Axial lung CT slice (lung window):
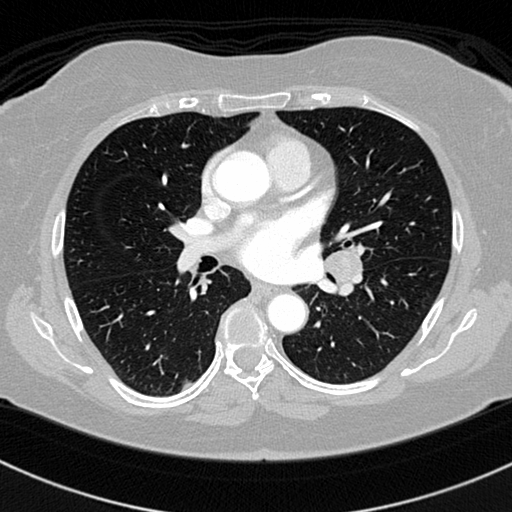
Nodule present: no